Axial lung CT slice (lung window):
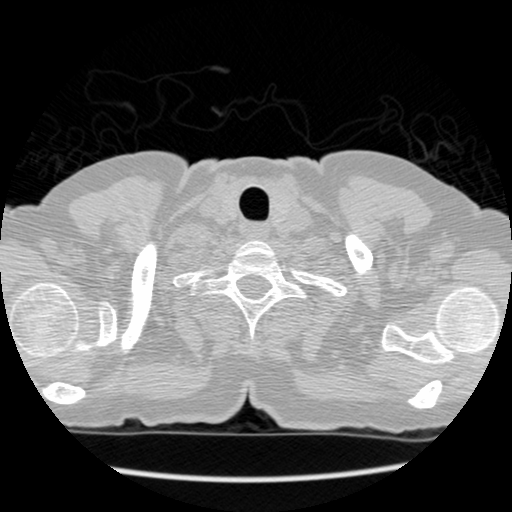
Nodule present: no